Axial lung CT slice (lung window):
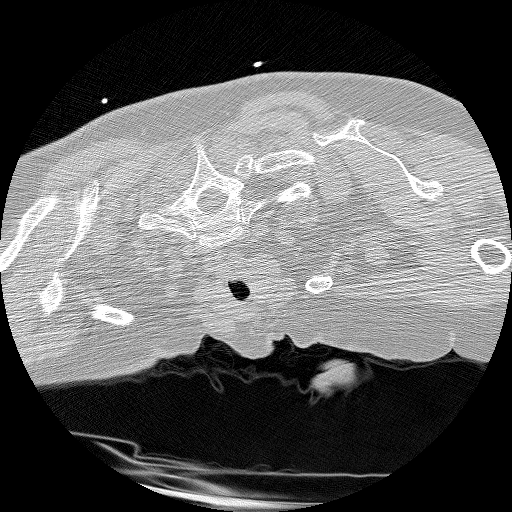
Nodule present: no